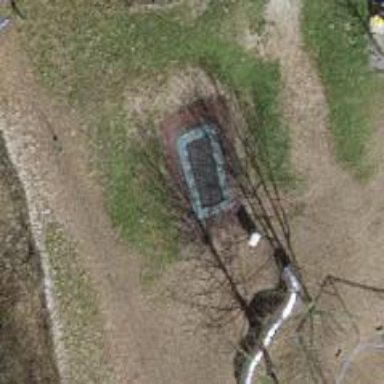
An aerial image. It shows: Playground featuring trampoline.